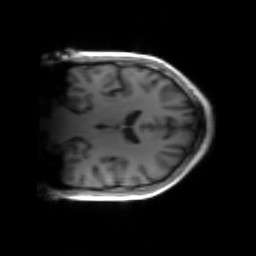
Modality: inplaneT1
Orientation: coronal
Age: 31
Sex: male
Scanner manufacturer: siemens
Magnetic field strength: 3 T
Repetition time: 1.2 s
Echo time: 0.00251 s